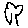
Label: tree